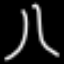
Label: The Eiffel Tower